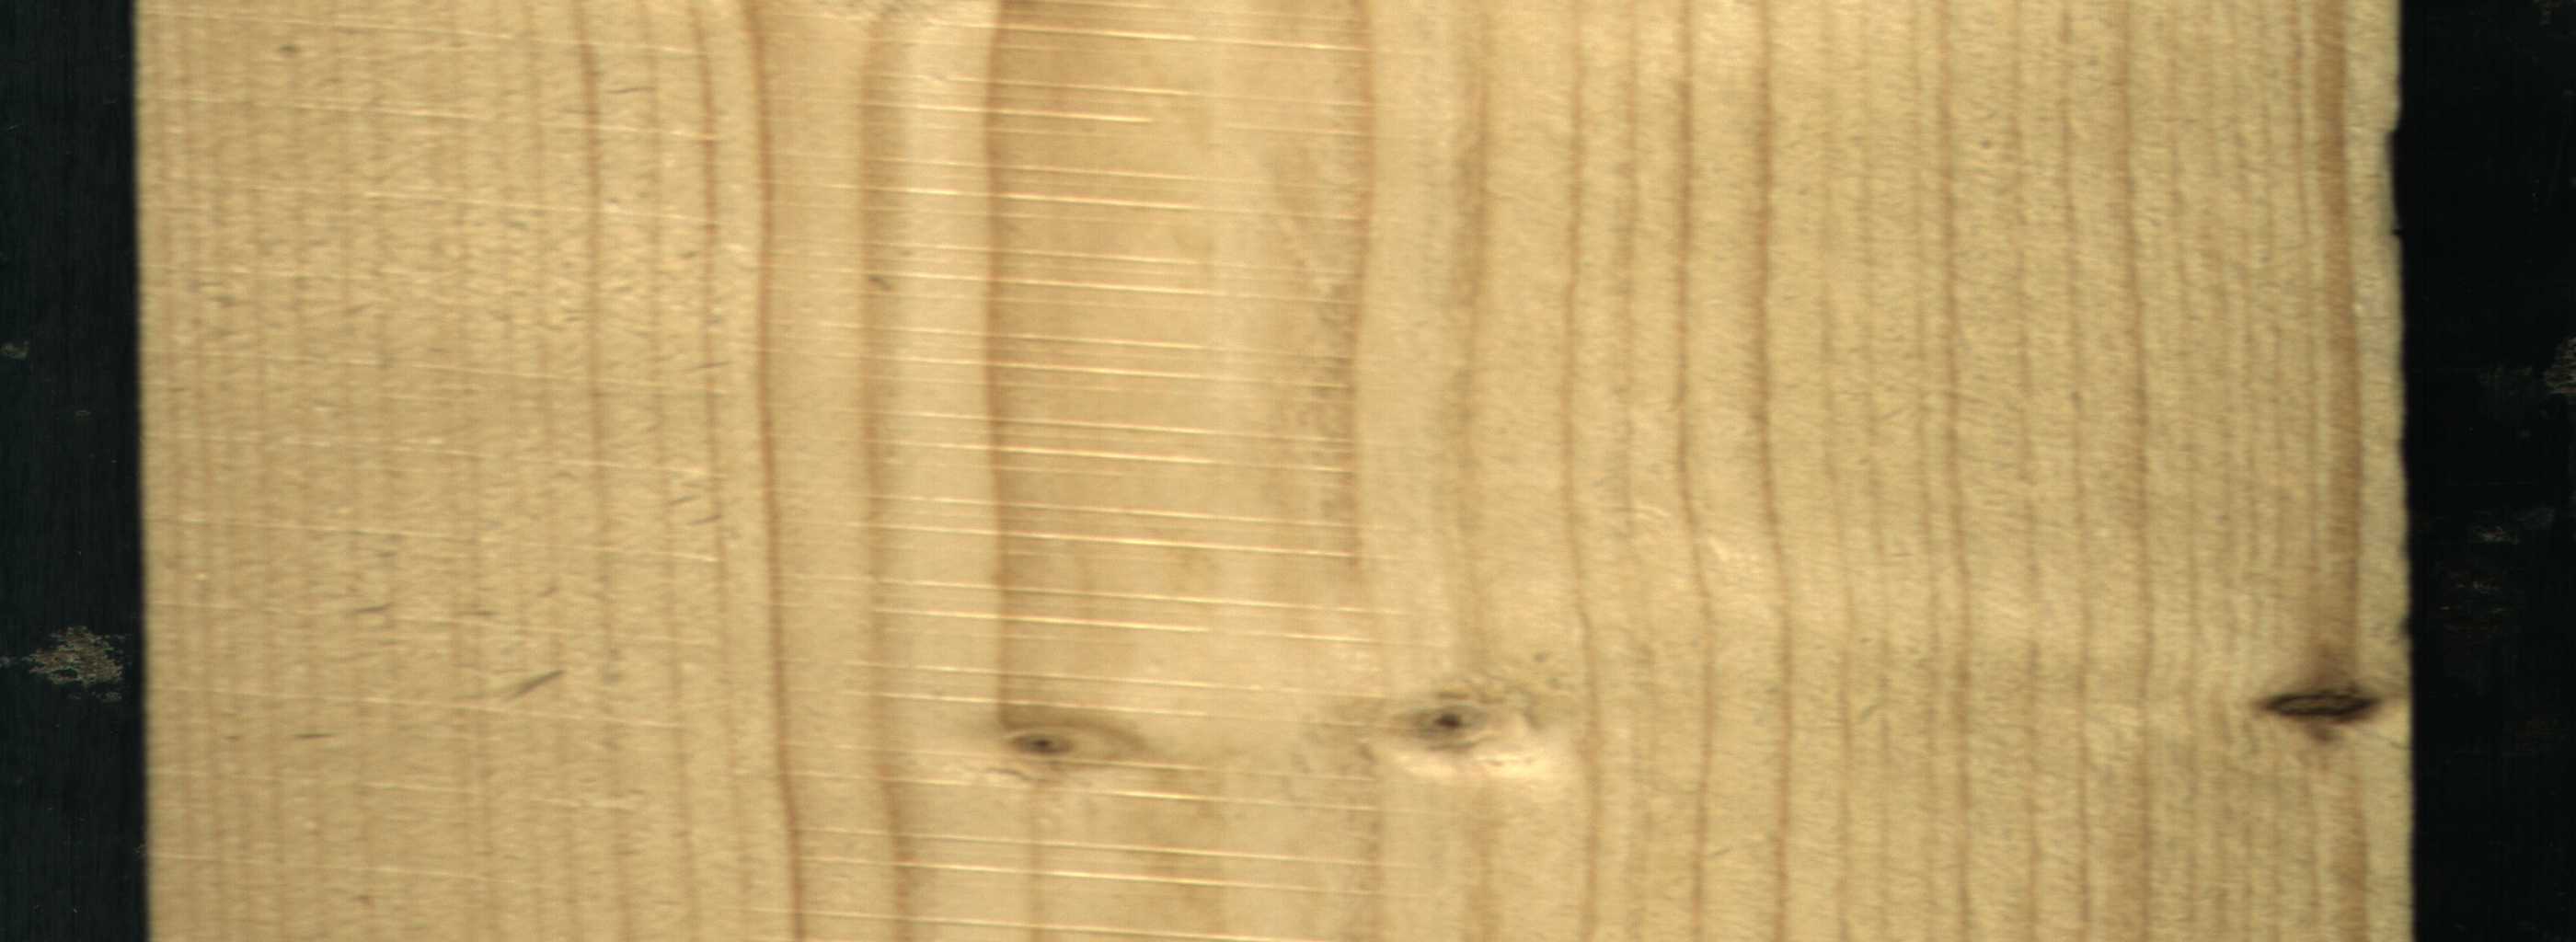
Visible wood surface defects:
Dead_Knot
Live_Knot
Live_Knot